Field crop: tomato
Growth stage: 2
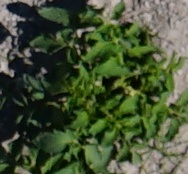
Species: tomato